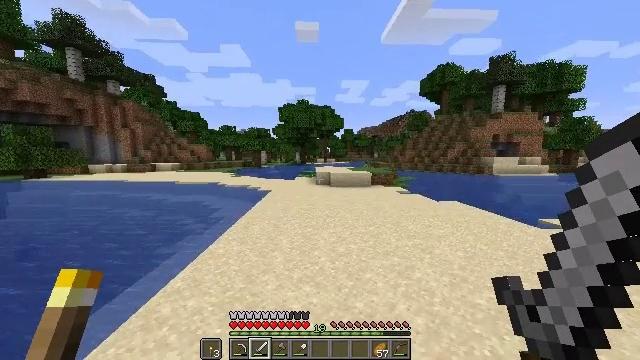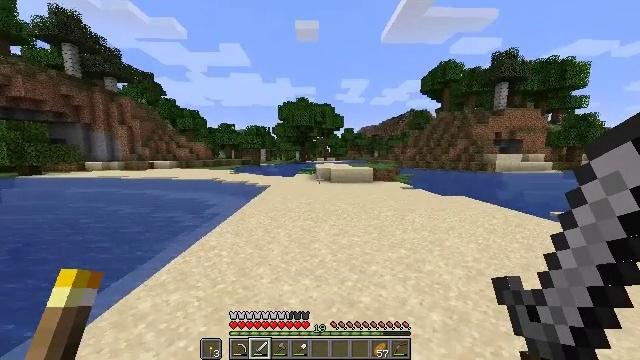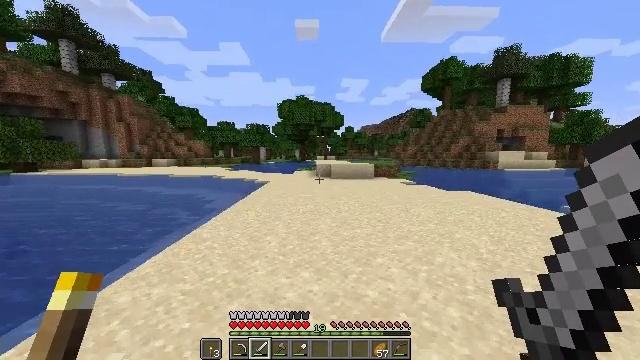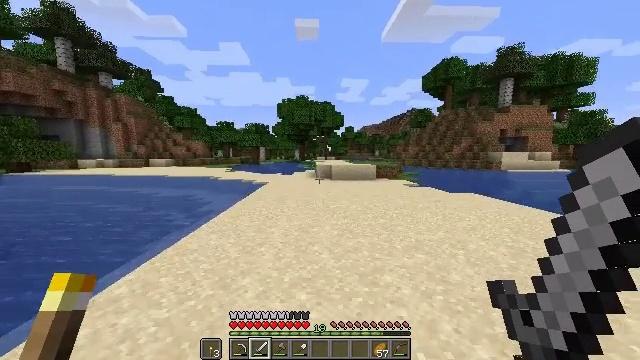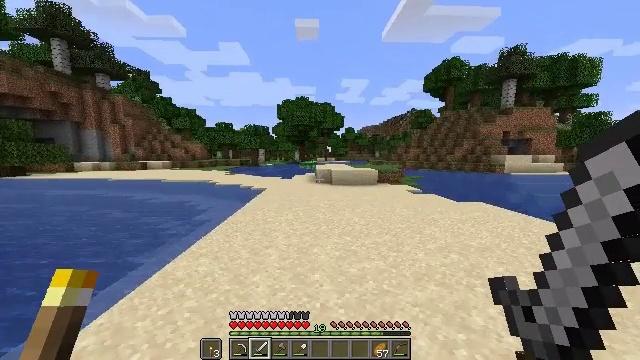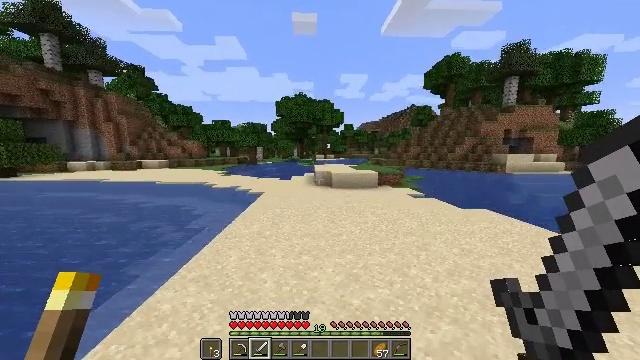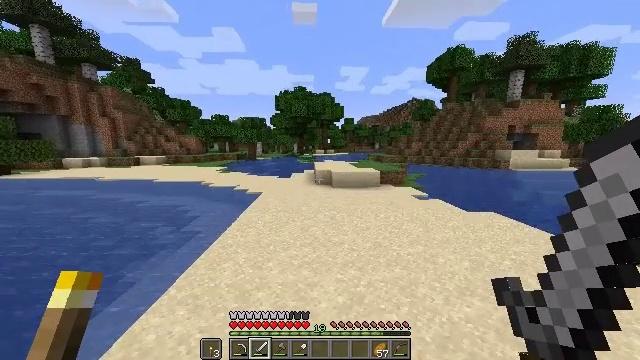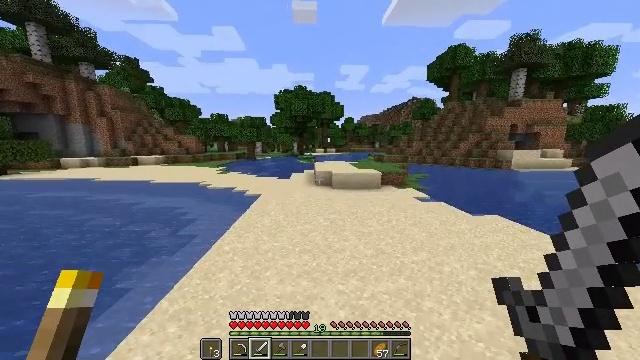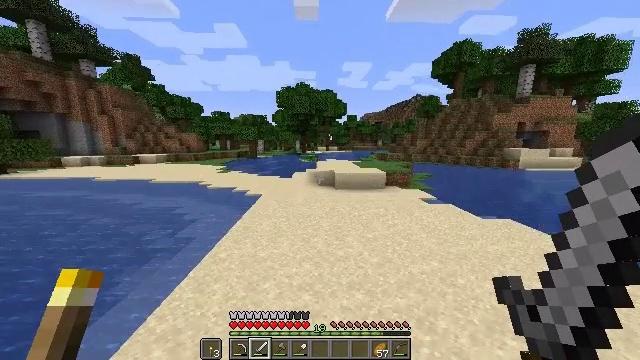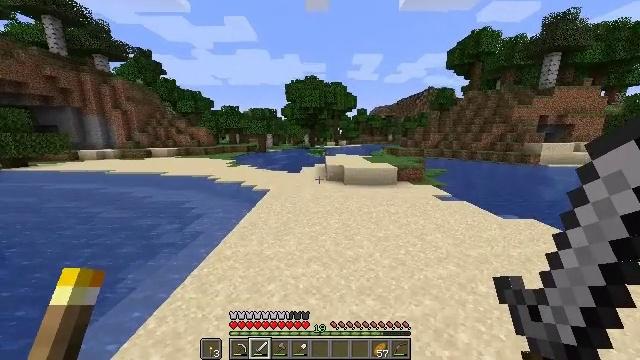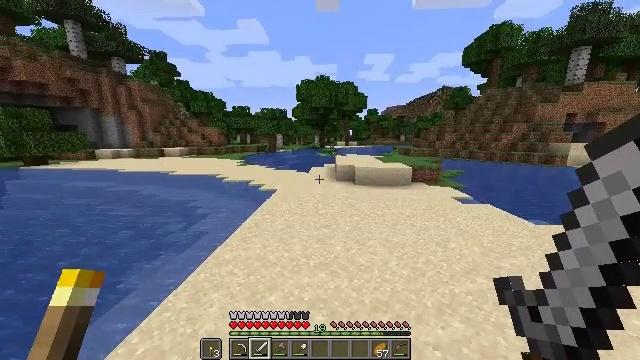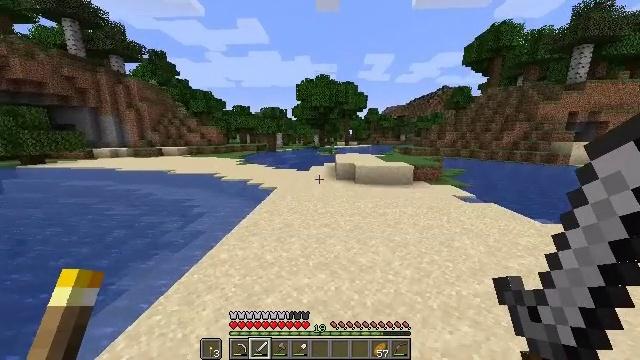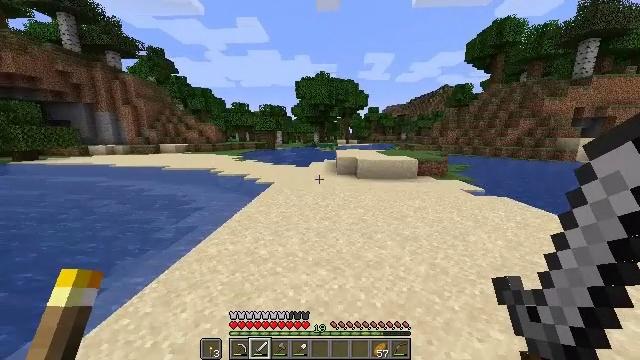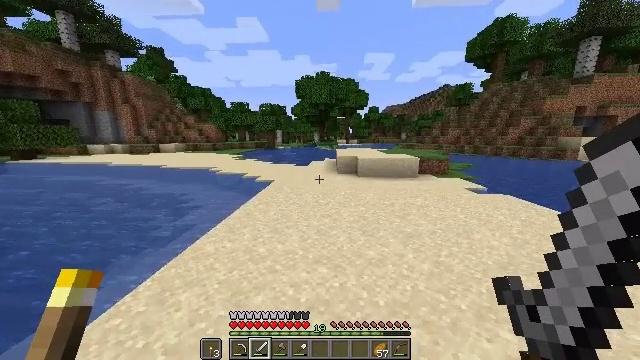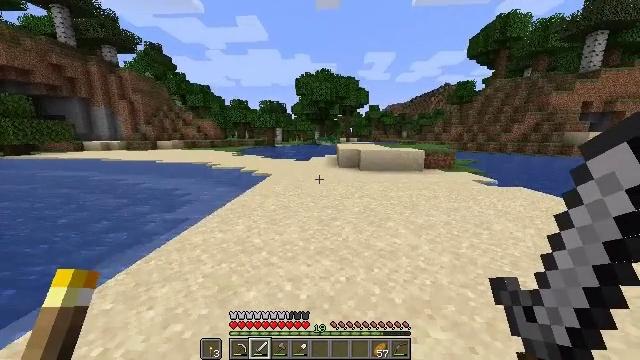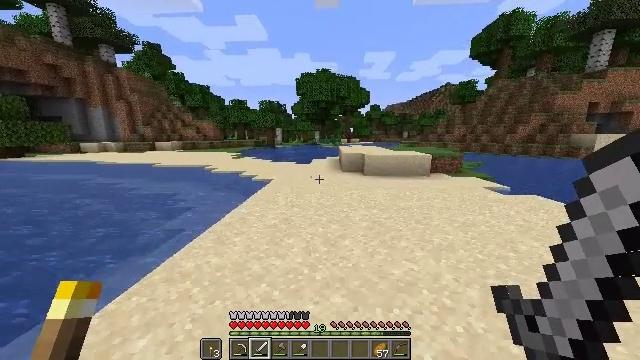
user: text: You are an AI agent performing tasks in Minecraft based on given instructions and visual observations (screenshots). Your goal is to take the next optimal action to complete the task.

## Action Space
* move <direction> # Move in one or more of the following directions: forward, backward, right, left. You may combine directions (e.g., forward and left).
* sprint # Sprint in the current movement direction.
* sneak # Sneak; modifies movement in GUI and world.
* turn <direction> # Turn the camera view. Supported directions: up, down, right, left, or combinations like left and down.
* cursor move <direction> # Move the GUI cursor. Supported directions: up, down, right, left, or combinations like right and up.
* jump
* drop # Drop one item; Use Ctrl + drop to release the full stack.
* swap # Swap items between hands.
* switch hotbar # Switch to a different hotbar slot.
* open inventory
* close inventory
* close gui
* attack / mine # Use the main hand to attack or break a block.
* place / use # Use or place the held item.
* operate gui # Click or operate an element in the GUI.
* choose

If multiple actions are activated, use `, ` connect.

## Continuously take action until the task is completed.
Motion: motion action
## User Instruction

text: Mine grass block from the ground.
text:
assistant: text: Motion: move forward, sprint, jump
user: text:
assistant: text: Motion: move forward, sprint, jump
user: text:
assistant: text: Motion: move forward, sprint, jump
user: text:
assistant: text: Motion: move forward, sprint, jump
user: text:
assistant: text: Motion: move forward, sprint, turn down, jump
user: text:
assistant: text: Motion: move forward, sprint, turn down, jump
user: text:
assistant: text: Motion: move forward, sprint, jump
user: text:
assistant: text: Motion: move forward, sprint, jump
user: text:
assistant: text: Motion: move forward, sprint, turn left and down, jump
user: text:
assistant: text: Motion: move forward, sprint, turn left, jump
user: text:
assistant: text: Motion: move forward and move left, sprint, jump
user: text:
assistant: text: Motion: move forward and move left, sprint, jump
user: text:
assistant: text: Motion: move forward and move left, sprint, jump
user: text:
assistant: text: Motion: move forward and move left, sprint, jump
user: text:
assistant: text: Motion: move forward and move left, sprint, jump
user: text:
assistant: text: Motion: move forward and move left, sprint, turn left, jump
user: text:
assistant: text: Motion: move forward, sprint, turn left, jump
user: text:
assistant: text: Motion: move forward, sprint, turn left, jump
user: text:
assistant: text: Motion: move forward, sprint, turn left, jump
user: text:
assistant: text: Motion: move forward, sprint, jump
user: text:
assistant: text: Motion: move forward, sprint, jump
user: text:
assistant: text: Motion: move forward, sprint, jump
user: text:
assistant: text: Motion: move forward, sprint, jump
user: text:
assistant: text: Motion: move forward, sprint, jump
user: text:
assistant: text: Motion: move forward, sprint, turn right, jump
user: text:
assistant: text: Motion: move forward, sprint, turn right, jump
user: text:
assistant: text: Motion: move forward, sprint, turn right, jump
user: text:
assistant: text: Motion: move forward, sprint, jump
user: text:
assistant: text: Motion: move forward, sprint, jump
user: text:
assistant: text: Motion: move forward, sprint, turn left, jump